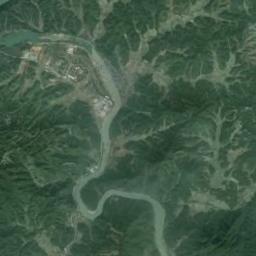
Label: river